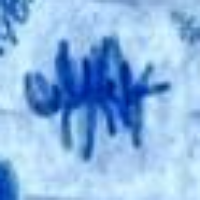
Label: metaphase